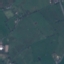
Label: Pasture